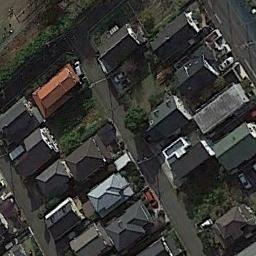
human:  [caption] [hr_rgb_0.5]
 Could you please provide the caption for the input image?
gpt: The dense residential is next to the road .

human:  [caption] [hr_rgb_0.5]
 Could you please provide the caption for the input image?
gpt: A dense residential area has lots of houses arranged neatly while some roads go through the residential area .

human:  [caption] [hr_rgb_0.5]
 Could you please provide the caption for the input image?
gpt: The houses are on either side of the road .

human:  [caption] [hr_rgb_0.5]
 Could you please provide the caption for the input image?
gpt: There are many roads and neatly arranged houses and trees in densely populated areas .

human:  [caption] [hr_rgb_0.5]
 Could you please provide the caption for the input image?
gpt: There are many black buildings and a brown building on dense residential area .